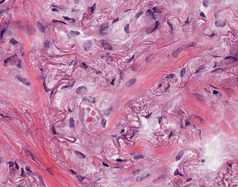
Tumor epithelial tissue: no
Tumor-associated stroma tissue: yes
Normal tissue: no